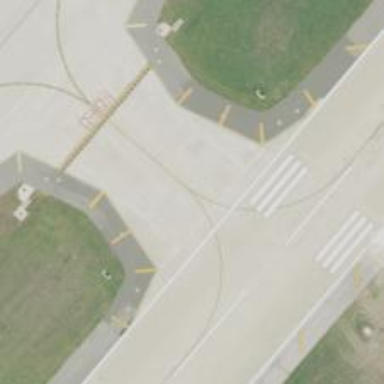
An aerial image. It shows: Image of taxiway at airport.